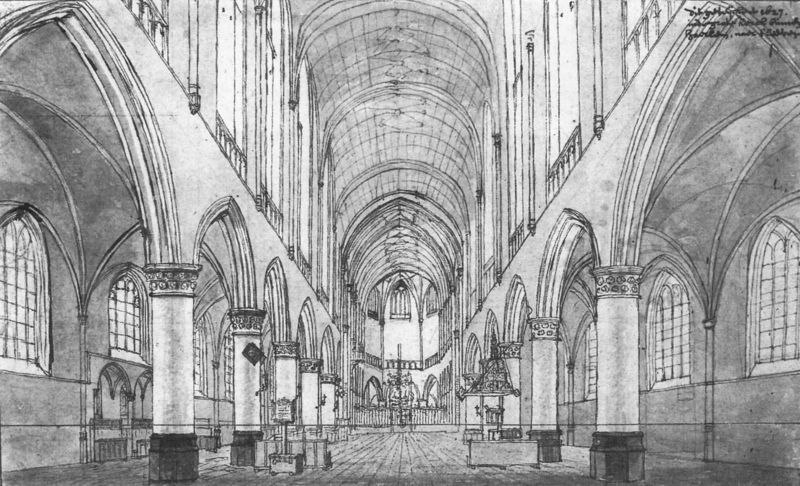
Titel: Kirchenschiff von St. Bavokerk, Haarlem, von West nach Ost
Künstler: Pieter Saenredam
Institution: Haarlem, Municipal Archives
Schlagwörter: fenster, frankreich, grau, pfeiler, skizze, säule, säulen, zeichnung, architektur, sockel, innen, deutschland, kisten, perspektive, joche, symmetrie, tusche, gewölbe, zentralperspektive, bleistift, altar, arkaden, hauptschiff, kapitell, mittelschiff, kreuzgewölbe, kreuzgrat, obergaden, seitenschiff, spitzbogen, spitzbögen, apsis, chor, konsolen, handschrift, basilika, architekturzeichnung, tonnengewölbe, seitenschiffe, architekturskizze, frühgotik, schrfit, rundgewölbe, kreuzgeölbe, scchrift, drei achtel schluss